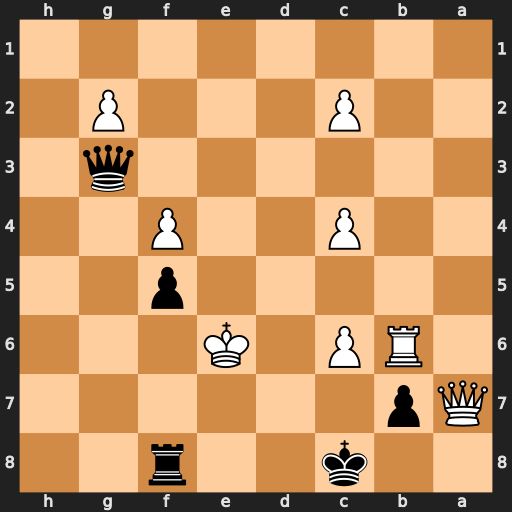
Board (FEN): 2k2r2/Qp6/1RP1K3/5p2/2P2P2/6q1/2P3P1/8
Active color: b
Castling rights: -
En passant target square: -
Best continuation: Qe3+ Kd5 Rd8#